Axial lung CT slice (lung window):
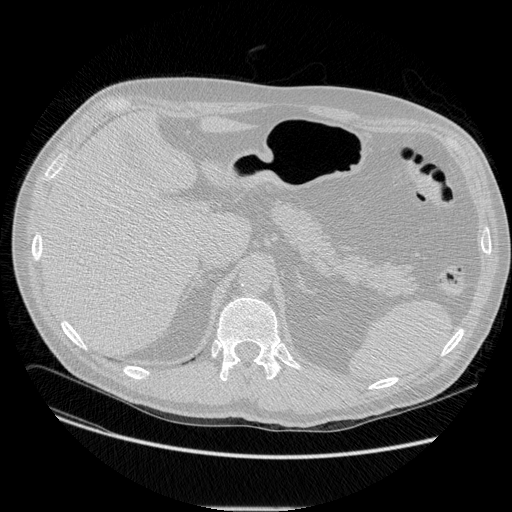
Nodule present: no